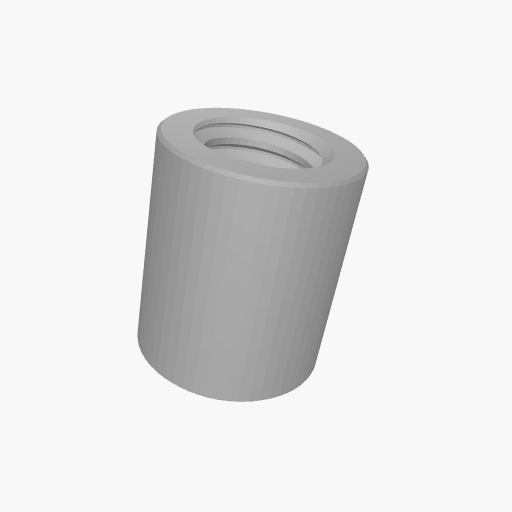
Part: Standoff6OD7